Question: I am trying to write text to file by using the code example from <URL> and it is giving me the NS_ERROR_UNEXPECTED while getting the extension manager. This is my first try with a Firefox extension and i have no idea what is wrong. Please can someone help me. Here is a screenshot of the console.

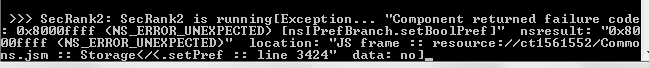
Answer: I might be making the wrong assumption here, but your code sample will only work with Firefox versions 4 and older.
So you might want to take a look at a more up to date reference like <URL>
If I made the wrong assumption please tell us a bit more.